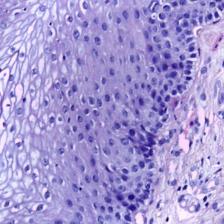
Diagnosis: Normal